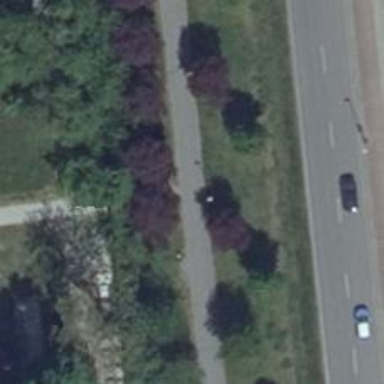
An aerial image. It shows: Asphalt path.